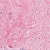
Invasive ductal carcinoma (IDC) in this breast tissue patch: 0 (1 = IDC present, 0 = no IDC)